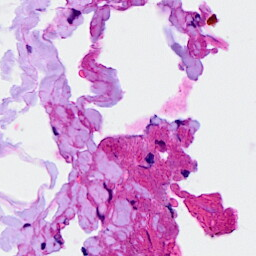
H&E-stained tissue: Breast